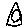
Label: triangle